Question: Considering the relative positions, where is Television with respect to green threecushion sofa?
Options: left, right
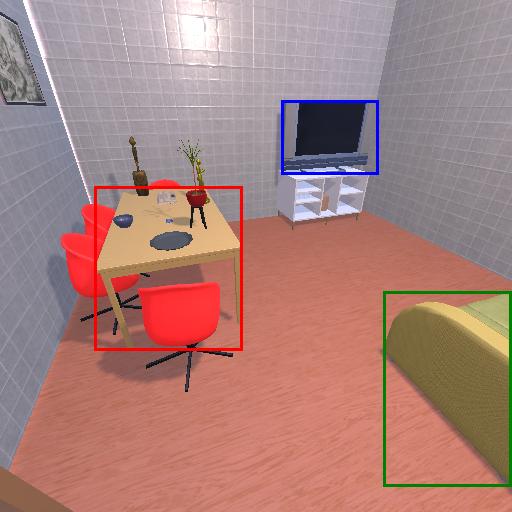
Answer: left